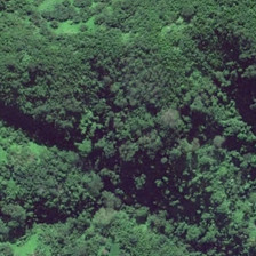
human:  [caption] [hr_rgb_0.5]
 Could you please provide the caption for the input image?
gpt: There is no point difference between trees in the forest.

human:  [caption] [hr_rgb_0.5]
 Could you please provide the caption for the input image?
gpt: There is no point between trees in the forest.

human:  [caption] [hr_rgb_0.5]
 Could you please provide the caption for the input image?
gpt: There is no gap between the trees in the forest.

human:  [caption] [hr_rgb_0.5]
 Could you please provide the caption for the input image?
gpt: There is no difference between trees in the woods.

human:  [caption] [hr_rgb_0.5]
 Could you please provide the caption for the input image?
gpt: Trees in the forest make no difference.